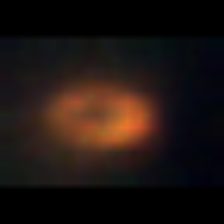
Taxon: Unknown_phyto
Group: Unknown